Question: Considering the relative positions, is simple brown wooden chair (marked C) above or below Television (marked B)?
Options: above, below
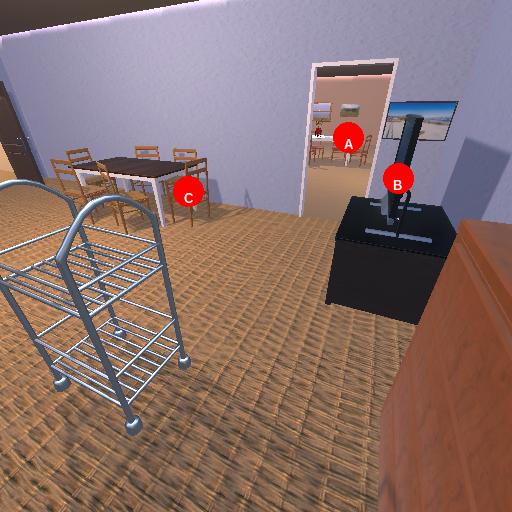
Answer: above